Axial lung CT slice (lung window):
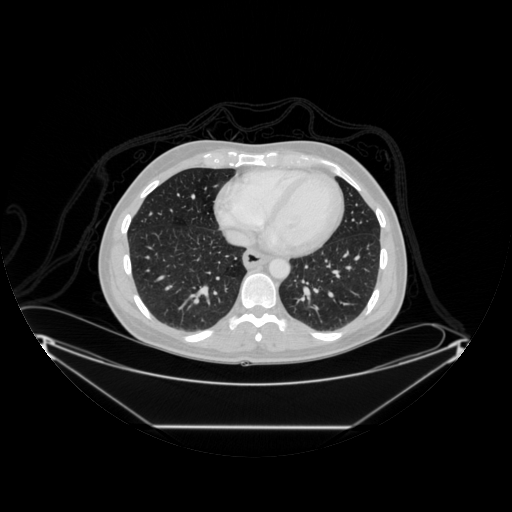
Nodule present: no